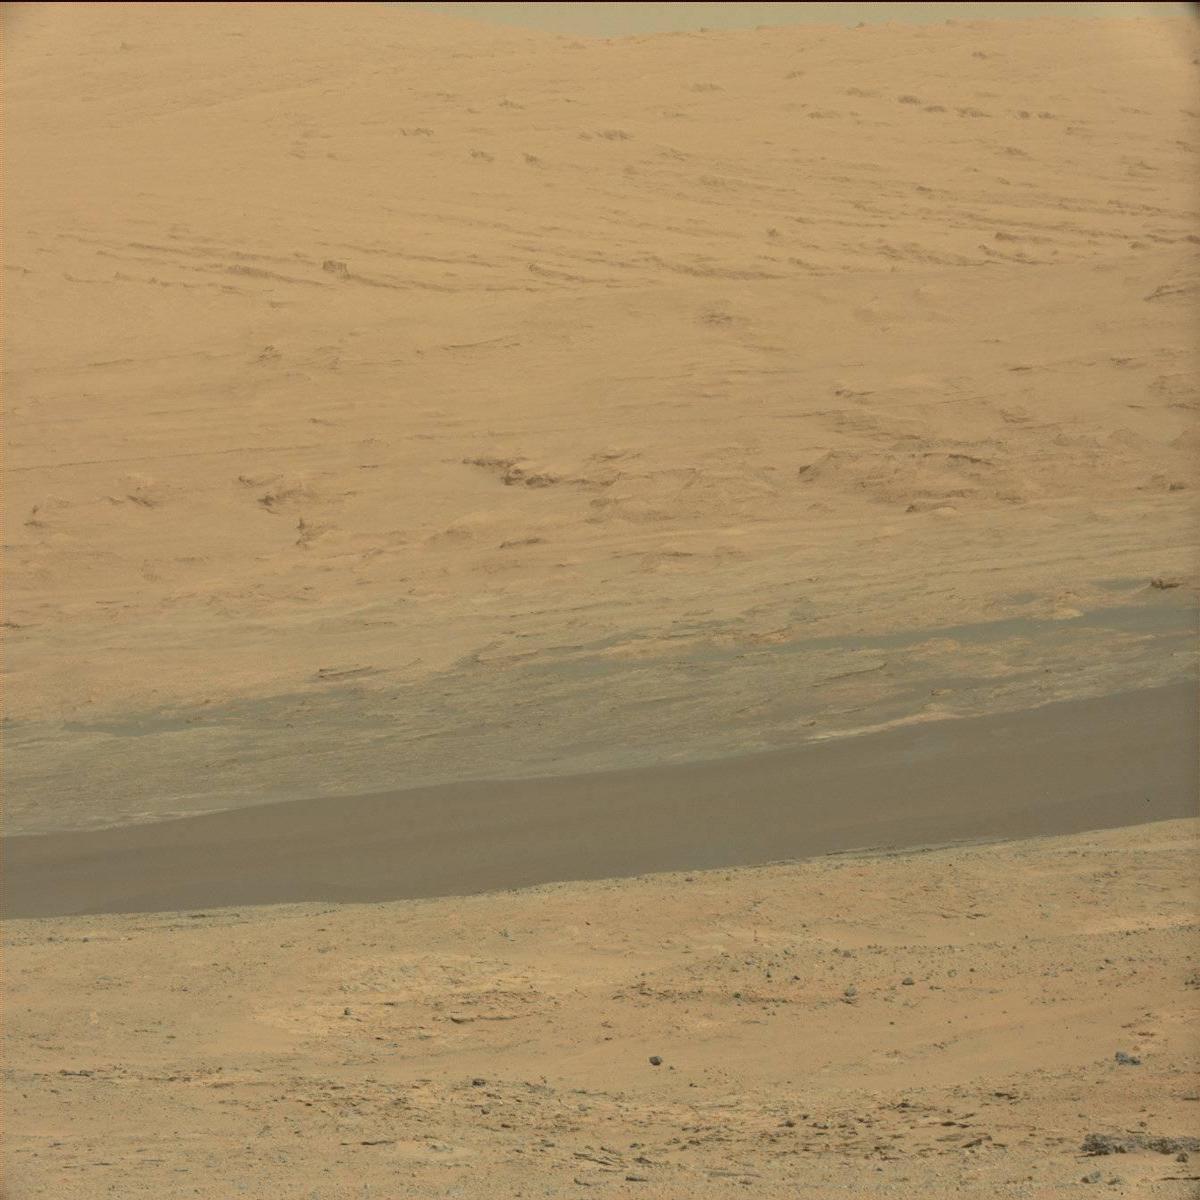
Terrain classes present: Bedrock, Ridge, Sand / Soil